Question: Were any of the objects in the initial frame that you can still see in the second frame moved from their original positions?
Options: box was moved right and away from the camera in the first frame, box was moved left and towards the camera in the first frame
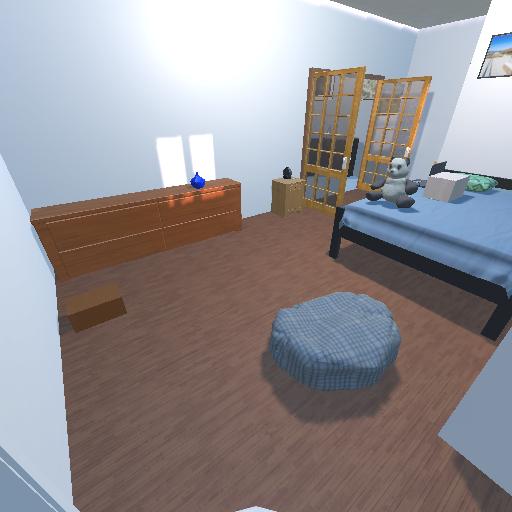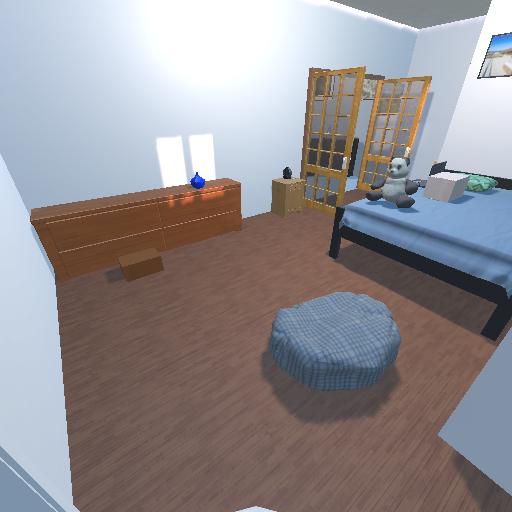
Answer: box was moved right and away from the camera in the first frame